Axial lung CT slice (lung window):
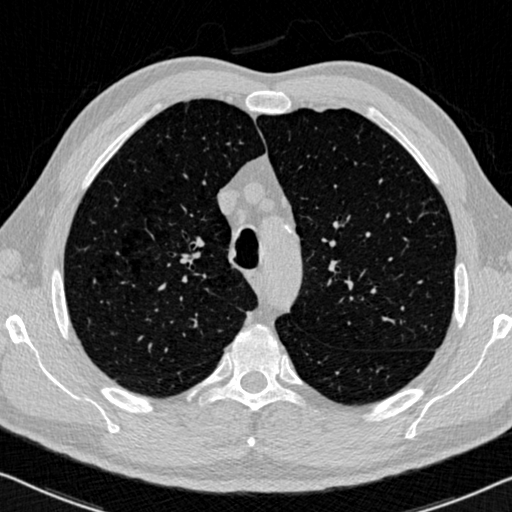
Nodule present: no